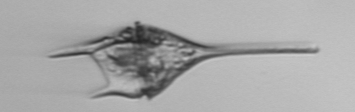
Label: Tripos_lineatus